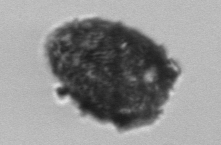
Label: Stenosemella_pacifica